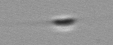
Label: Cylindrotheca_morphotype1